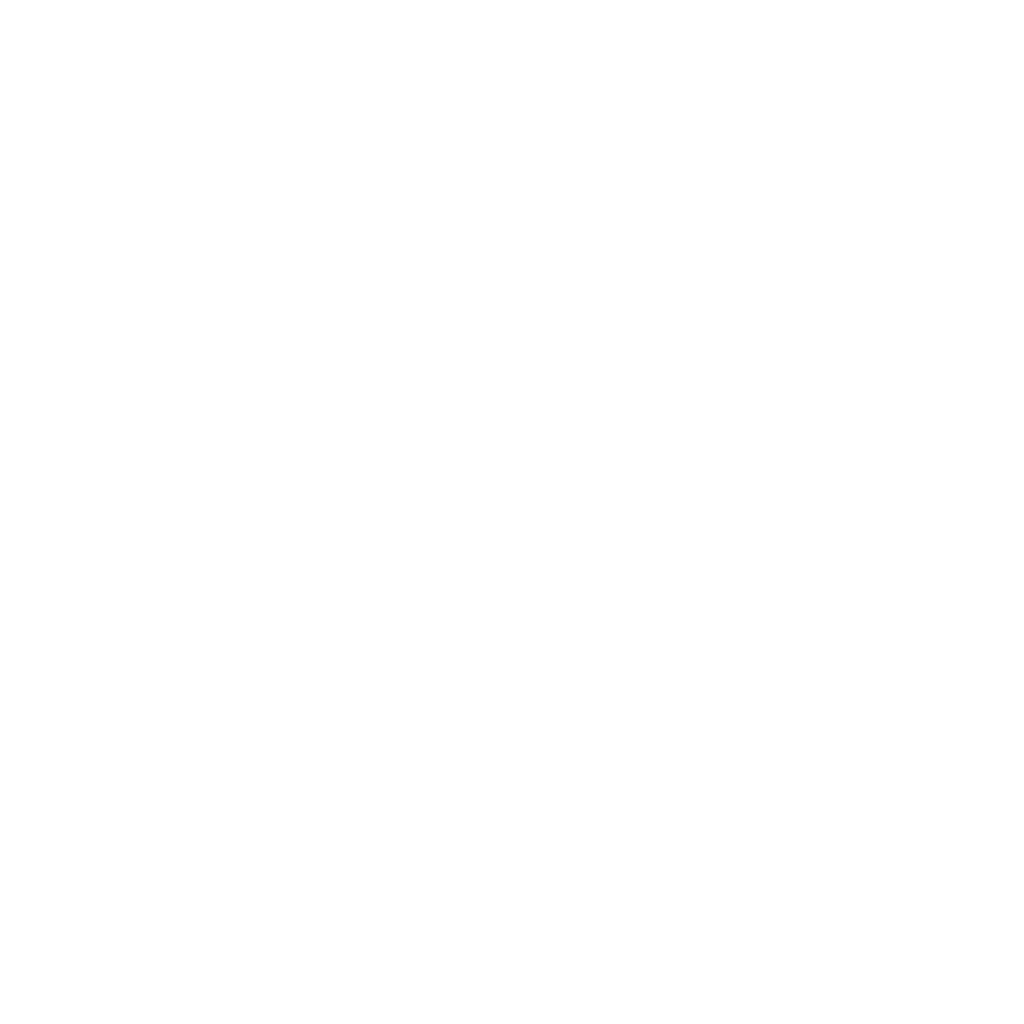
Texture map type: Metalness